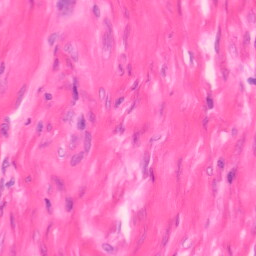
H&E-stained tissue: Colon